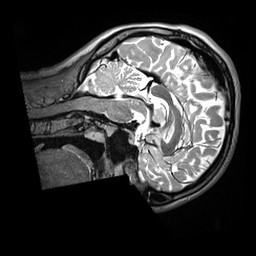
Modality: T2w
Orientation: sagittal
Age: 21
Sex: female
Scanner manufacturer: siemens
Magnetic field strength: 3 T
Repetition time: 3.2 s
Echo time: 0.408 s